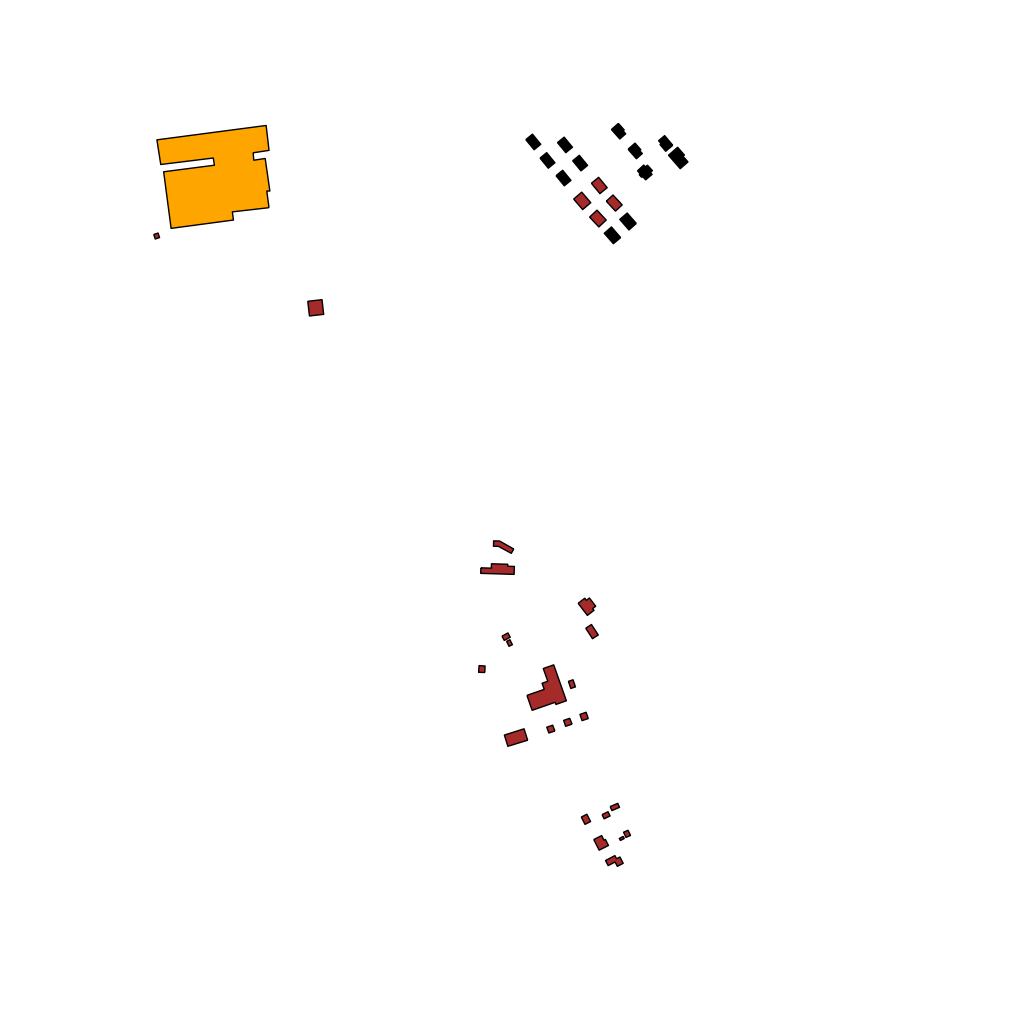
Tags: overhead vector_map, agriculture, industrial, recreation, residential, special, individual_rise, low_rise, density_1, Building, Facility, School, 1.0 km²